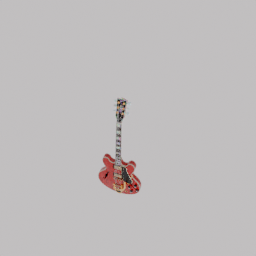
Label: electronics